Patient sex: F
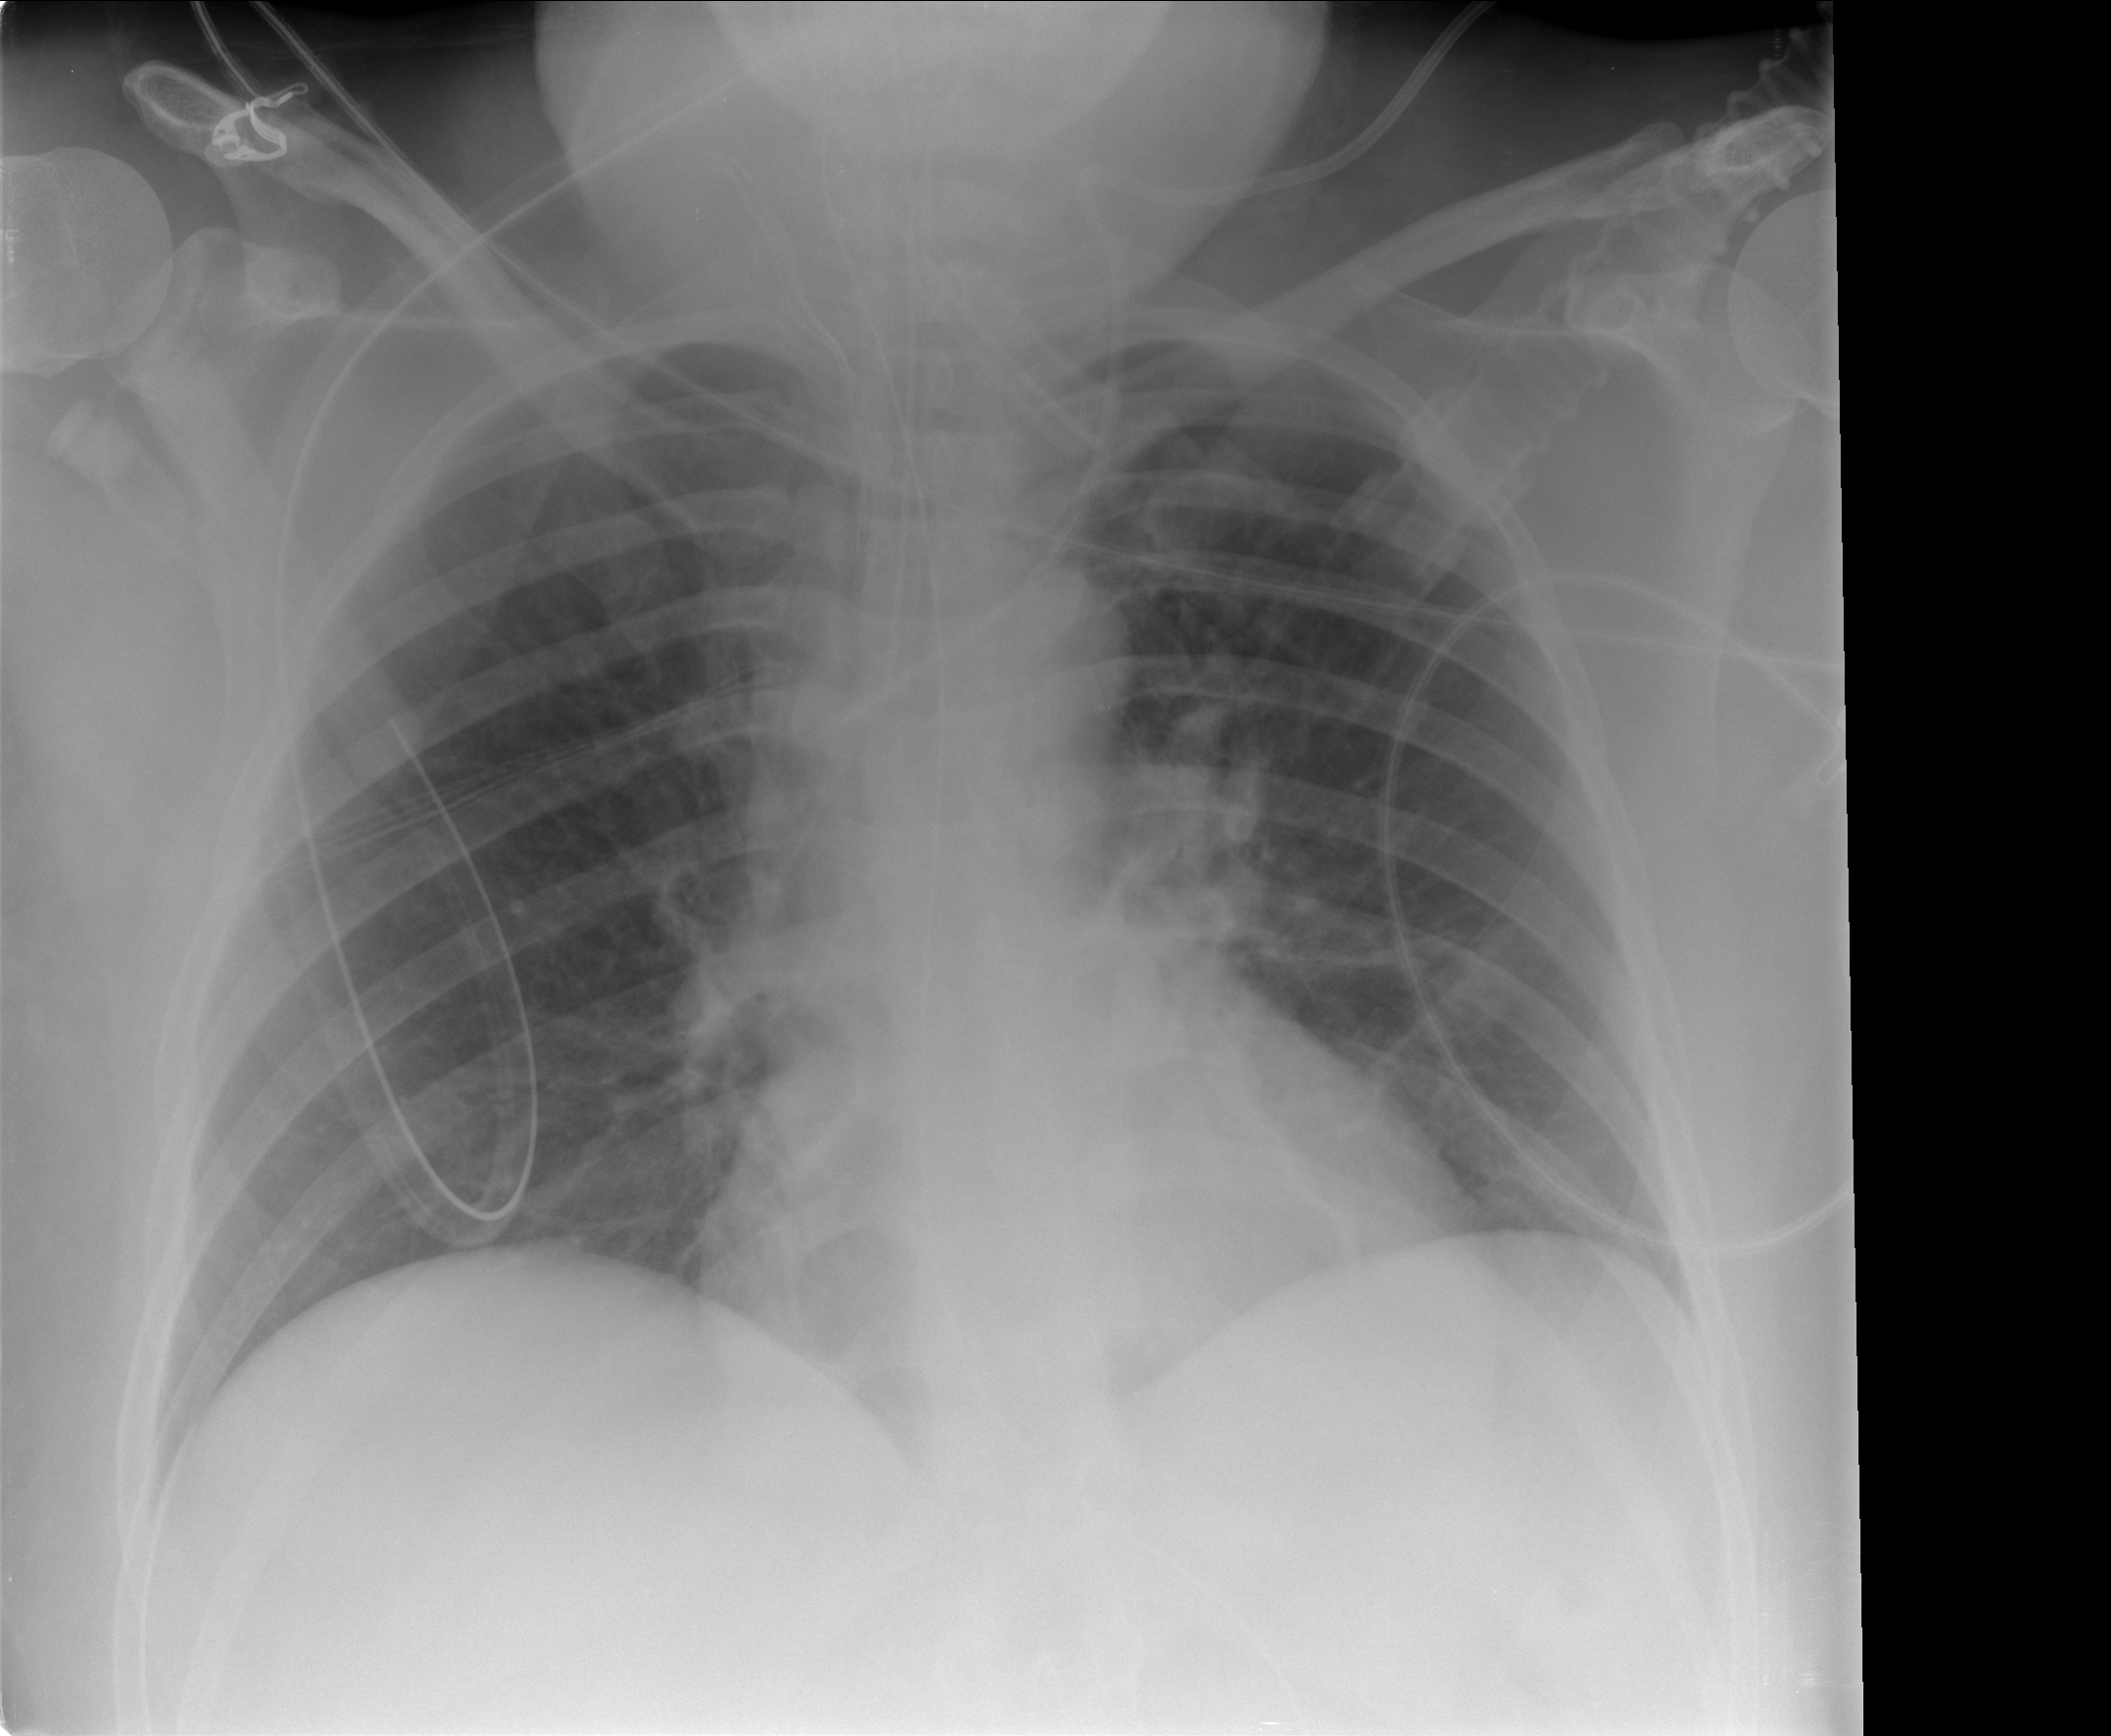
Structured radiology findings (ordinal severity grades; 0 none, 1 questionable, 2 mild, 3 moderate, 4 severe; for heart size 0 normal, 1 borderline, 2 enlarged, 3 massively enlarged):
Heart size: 0
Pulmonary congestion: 2
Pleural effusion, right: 0
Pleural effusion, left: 0
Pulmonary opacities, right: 2
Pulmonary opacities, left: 2
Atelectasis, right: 0
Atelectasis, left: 0